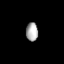
Tissue: lung
Cell type: Epithelial cells
Senescence score: 0.2115
Nuclear area (px): 213
Mean DAPI intensity: 174.498